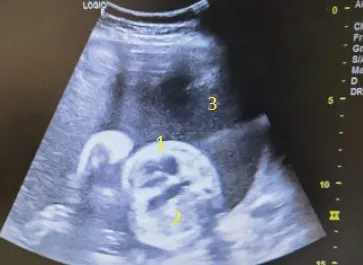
Axial view of the foetus. The heart (1) and stomach bubble (2) are seen together on the same axis. The heart is pushed towards the right side. Polyhydramnios (3) is also present.
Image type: radiology (ultrasound)